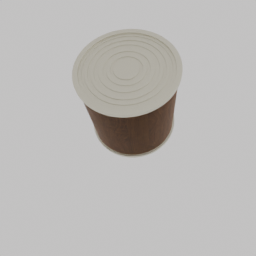
Label: nature